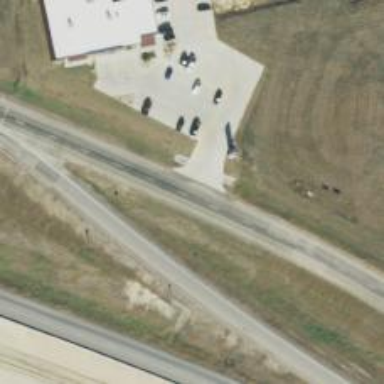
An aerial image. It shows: Secondary road with asphalt surface and frontage road.